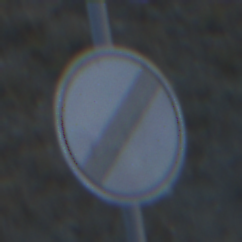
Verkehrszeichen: EndeSaemtlicherBegrenzungen
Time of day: SunriseSunset
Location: Outdoor (RoadRail)
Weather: Clear
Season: NotSpecified
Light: Natural